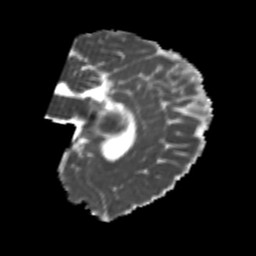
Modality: MD
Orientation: sagittal
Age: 23
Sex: female
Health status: healthy
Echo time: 0.074 s